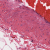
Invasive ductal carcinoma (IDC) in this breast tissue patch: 0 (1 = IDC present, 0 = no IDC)